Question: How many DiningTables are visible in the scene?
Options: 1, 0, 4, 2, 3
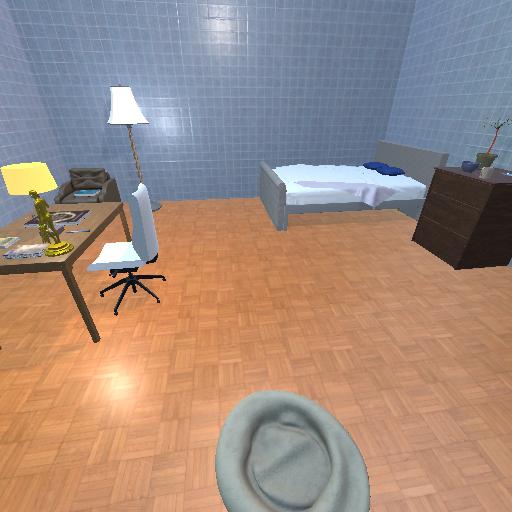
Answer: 1